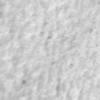
Label: no_change